高一 · 计数
某班 50 名学生在一次百米测试中, 成绩全部介于 $13 \mathrm{~s}$ 与 $19 \mathrm{~s}$ 之间, 将测试结
    果按如下方式分成六组: 第一组, 成绩大于等于 $13 \mathrm{~s}$ 且小于 $14 \mathrm{~s}$; 第二组, 成绩大于等于 $14 \mathrm{~s}$ 且小于 $15 \mathrm{~s}$; ; 第六组, 成绩大于等于 $18 \mathrm{~s}$ 且小于等于 $19 \mathrm{~s}$. 如图是按上述分组方法得到的频率分布直方图. 设成绩小于 $17 \mathrm{~s}$ 的学生人数占全班总人数的百分比为 $x$, 成绩大于等于 $15 \mathrm{~s}$ 且小于 $17 \mathrm{~s}$ 的学生人数为 $y$, 平均成绩为 $z$,则从频率分布直方图中可分析出 $x, y, z$ 的值分别为 ( )

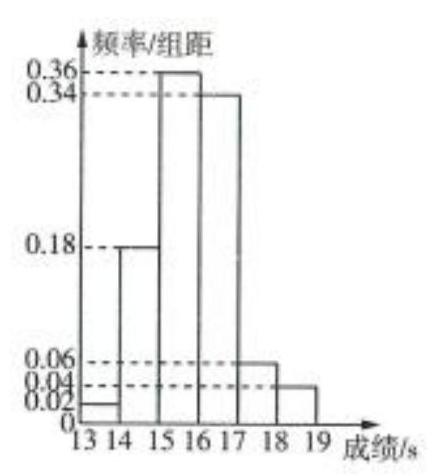
A. $90 \%, 35,1586$
B. $90 \%, 45,155$

C. $10 \%, 35,16$
D. $10 \%, 45,168$
答案: A
解析: 由频率分布直方图可得，

$x=[1-(